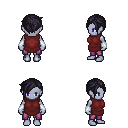
a pixel art fantasy rpg character, female body template, dark elf, purple skin, maroon tunic, magenta pants, raven pixie cut hairstyle, white cloth bracers, four views (front, back, left, right), 2x2 character sprite sheet, small pixel art, hard edges, no anti-aliasing